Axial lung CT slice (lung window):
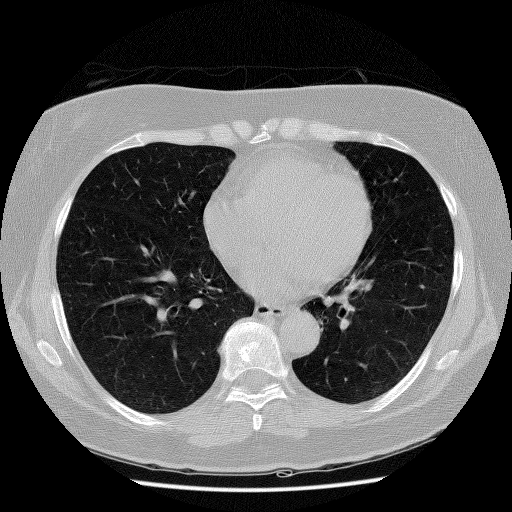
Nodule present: no